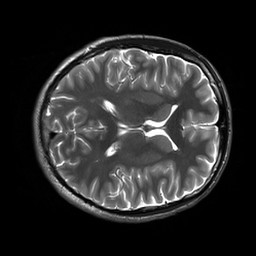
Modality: T2w
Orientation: axial
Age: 24
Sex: male
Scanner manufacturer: siemens
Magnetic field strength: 3 T
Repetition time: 8.53 s
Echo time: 0.091 s